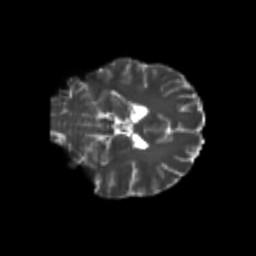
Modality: T2w
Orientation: coronal
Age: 22
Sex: female
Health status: healthy
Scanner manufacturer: philips
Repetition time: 7.393 s
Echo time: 0.08599 s